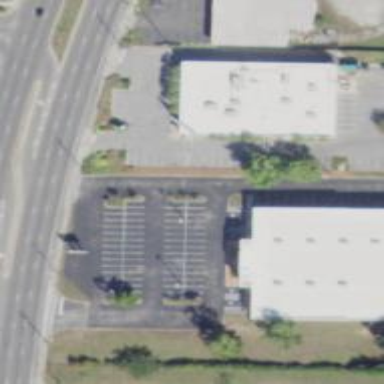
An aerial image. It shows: Parking space.